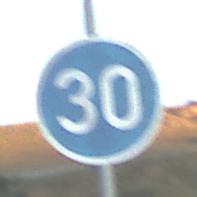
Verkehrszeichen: VorgeschriebeneMindestgeschwindigkeit
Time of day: SunriseSunset
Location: Outdoor (RoadRail)
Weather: PartlyCloudy
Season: NotSpecified
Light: Natural